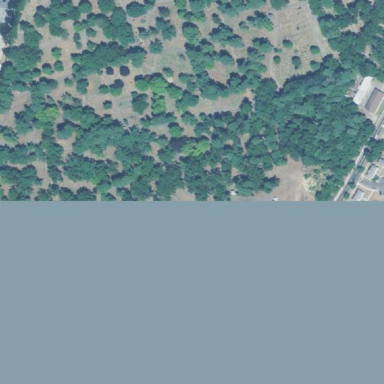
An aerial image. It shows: Cemetery with historical significance.